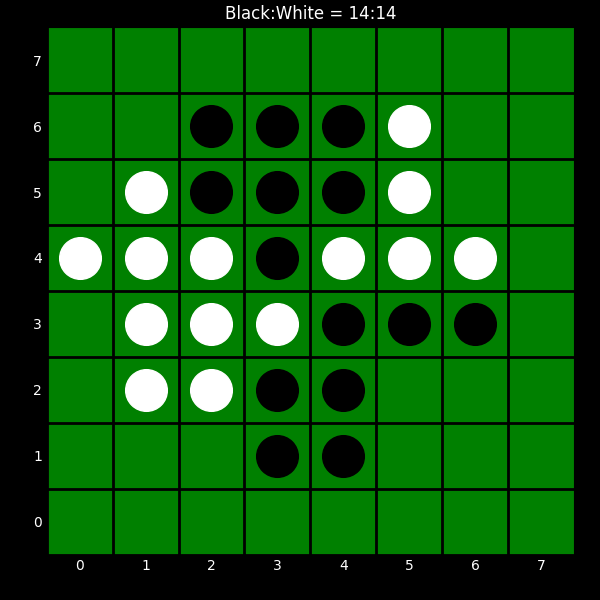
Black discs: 14
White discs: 14